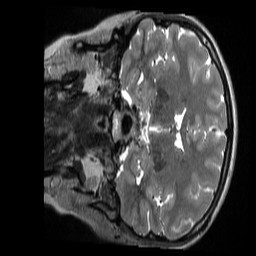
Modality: T2w
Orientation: coronal
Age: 21
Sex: female